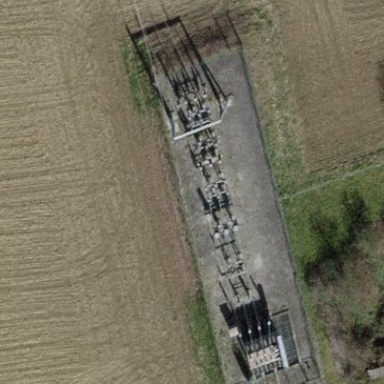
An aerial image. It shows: Industrial substation surrounded by fence.